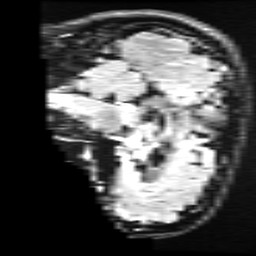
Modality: FLAIR
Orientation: sagittal
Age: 35
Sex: male
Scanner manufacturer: ge
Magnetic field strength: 3 T
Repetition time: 11 s
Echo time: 0.1497 s